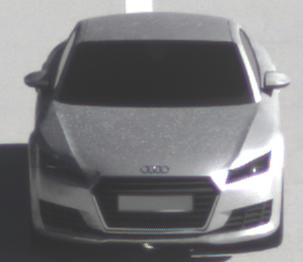
Make: Audi
Model: TT Coupé 1.8 TFSI
Detailed model: TT (8S) Coupé
Model produced from: 2015/08
Model produced until: 2018/06
Doors: 3
Color: white
Road condition: dry road
Daytime: morning or afternoon
Contrast: high contrast